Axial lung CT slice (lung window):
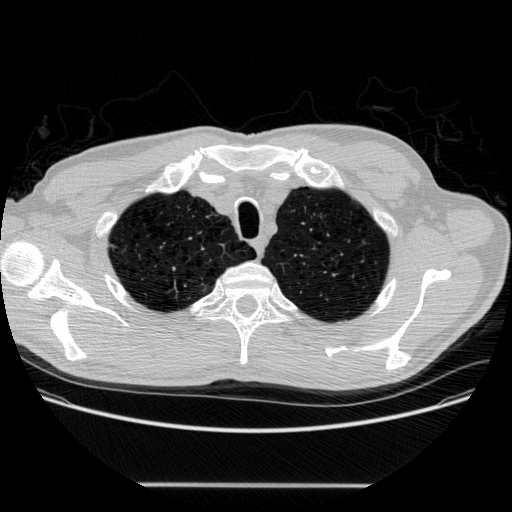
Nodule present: no